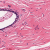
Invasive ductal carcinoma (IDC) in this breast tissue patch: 0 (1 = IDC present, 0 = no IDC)